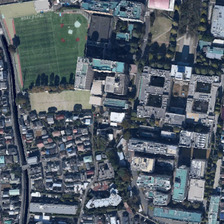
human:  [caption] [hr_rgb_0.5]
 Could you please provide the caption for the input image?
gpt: the school is surrounded by dense residential areas .

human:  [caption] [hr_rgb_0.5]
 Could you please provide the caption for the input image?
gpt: there is a green football field in the school .

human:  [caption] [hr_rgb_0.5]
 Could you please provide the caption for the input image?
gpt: the school is surrounded by dense residential areas .

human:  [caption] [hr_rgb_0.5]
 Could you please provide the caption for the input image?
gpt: there is a green football field in the school .

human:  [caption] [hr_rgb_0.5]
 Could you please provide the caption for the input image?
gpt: there is a green football field in the school .